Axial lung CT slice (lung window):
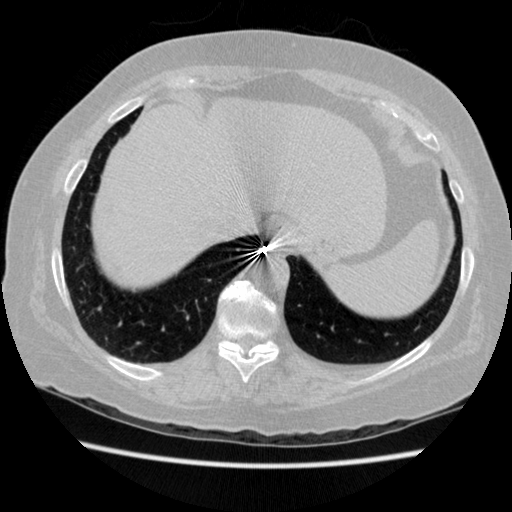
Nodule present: no